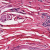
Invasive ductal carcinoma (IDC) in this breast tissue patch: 0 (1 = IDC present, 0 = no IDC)